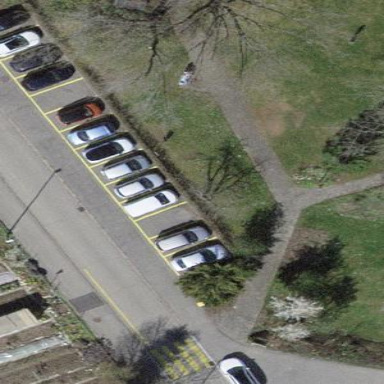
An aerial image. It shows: Parking area with surface.